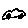
Label: car